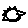
Label: sun